Question: I am running a project of java on my mac with eclipse
before the server being able to connect to client it prints normally.
However, after I run my client program and successfully connect to my server ,my server can't print anything at all.(But i assume that my server can still working since it can do "DataOutputStream"(line:25,26)but the client receive it wrongly)
this is my server:
'''
public class Server {
public static void main(String[] args){
int producta=10;
int productb=8;
try{
System.out.println("java Server > A:10 , B:8 , <12345>");
ServerSocket serverSock = new ServerSocket(12345);
Socket connectionSock = serverSock.accept( );
BufferedReader clientInput = new BufferedReader(
new InputStreamReader(connectionSock.getInputStream( )));
DataOutputStream clientOutput = new DataOutputStream( connectionSock.getOutputStream( ));
System.out.println("java Server > Connection made, waiting for client " + "to send their ptoduct number.");
System.out.println("test");
clientOutput.write(producta);
clientOutput.write(productb);
int clientnum1= clientInput.read();//read client productA
producta-=clientnum1;
int clientnum2=clientInput.read();//read client product B
productb-=clientnum2;
clientOutput.writeInt(producta);
clientOutput.writeInt(productb);
clientOutput.close( );
clientInput.close( );
connectionSock.close( );
serverSock.close( );
}
catch(IOException e){
System.out.println(e.getMessage());
System.out.println("java Server > SocketLian Xian You Wen Ti ");
}
}
}
'''
this is my client:
'''
public class Client {
public static void main(String[] args){
Scanner scan=new Scanner(System.in);
int a=0;
int b=0;
int clientnum=0;
try{
String hostname = "localhost";
int port = 12345;
System.out.println("java client > Connecting to server on port " + port);
System.out.println("Resouce requirement:<A:0 , B:0>");
System.out.print("java client > number a:");
a=scan.nextInt();
System.out.print("java client > number b:");
b=scan.nextInt();
Socket connectionSock = new Socket("127.0.0.1", port);
BufferedReader serverInput=null;
DataOutputStream serverOutput=null;
if(connectionSock!=null){
clientnum++;
serverInput = new BufferedReader(
new InputStreamReader(connectionSock.getInputStream( )));
serverOutput = new DataOutputStream( connectionSock.getOutputStream( ));
System.out.println("java client > Connection made, sending number.<A:"+a+",B:"+b+">");
int serverA=serverInput.read();//read the server prodduct b number
System.out.println(serverA);
int serverB=serverInput.read();//read the server product a number
serverOutput.write(a);
serverOutput.write(b);
serverA=serverInput.read();
serverB=serverInput.read();
System.out.println(serverA);
System.out.println(serverB);
}//end if
else{
System.out.println("java client > [client"+clientnum+"]:resource insufficient!Error");
}//end else
System.out.println("java client > Waiting for reply.");
serverOutput.close( );
serverInput.close( );
connectionSock.close( );
}//end try
catch (IOException e){
System.out.println(e.getMessage( ));
System.out.println("client's connecting probleming");
}//end catch
}//end main
}//end class
'''
This is the result of the running (the server line:24,25didn't print out)
How can i print out the server line 24,25?

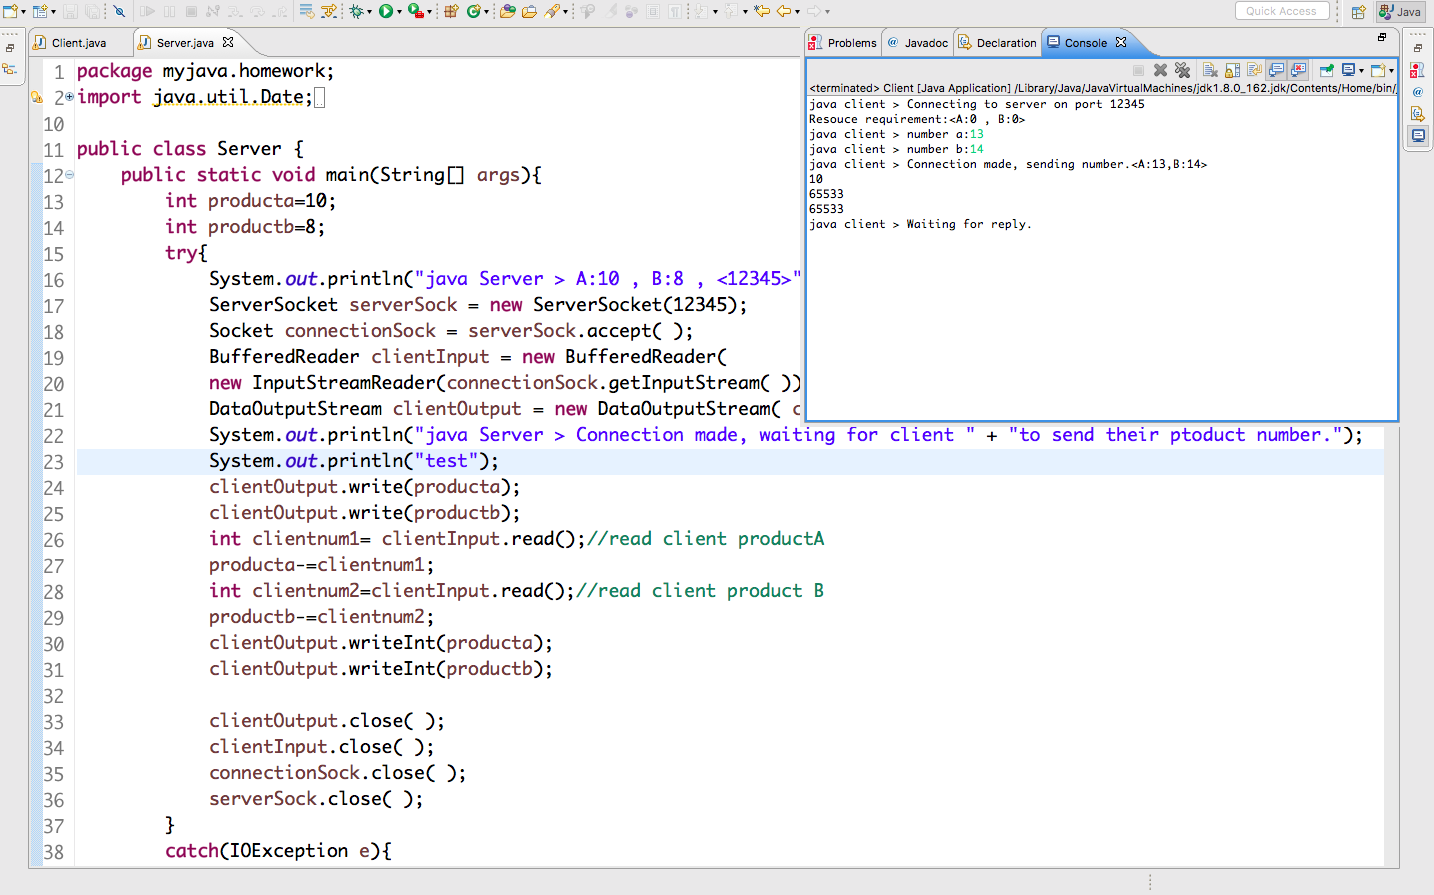
Answer: Use 'writeInt()' method of 'DataOutputStream' at server side
'''
DataInputStream clientInput = new DataInputStream( connectionSock.getInputStream( ));
DataOutputStream clientOutput = new DataOutputStream( connectionSock.getOutputStream( ));
System.out.println("java Server > Connection made, waiting for client " + "to send their ptoduct number.");
System.out.println("test");
clientOutput.writeInt(producta); //writeInt() not write()
clientOutput.writeInt(productb);
'''
At dont use 'BufferedReader' for reading integers from server. Simply read these integers using 'readInt()' method of 'DataInputStream'
'''
clientnum++;
serverInput = new DataInputStream(connectionSock.getInputStream());
serverOutput = new DataOutputStream(connectionSock.getOutputStream());
System.out.println("java client > Connection made, sending number.<A:" + a + ",B:" + b + ">");
int serverA = serverInput.readInt();// read the server prodduct a number
System.out.println("product A number from server > " + serverA);
int serverB = serverInput.readInt();// read the server product b
System.out.println("product A number from server > " + serverB);
'''